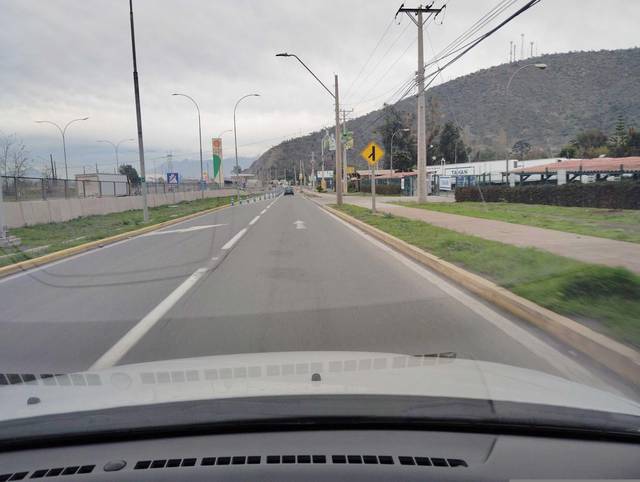
Region: Chile
Coordinates: -33.679, -70.726